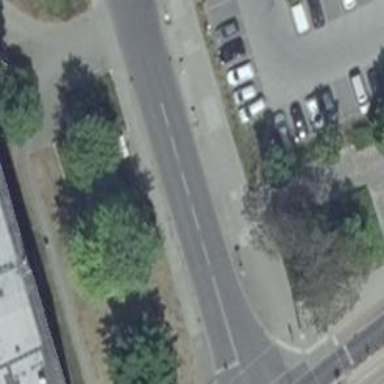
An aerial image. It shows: Platform for public transport. The platform is located by the road.